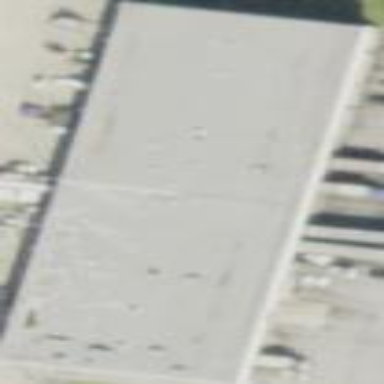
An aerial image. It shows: Hangar at the airport.